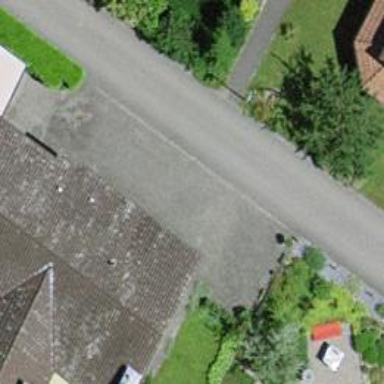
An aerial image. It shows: Residential road.